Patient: sex M, age 60
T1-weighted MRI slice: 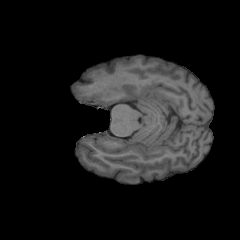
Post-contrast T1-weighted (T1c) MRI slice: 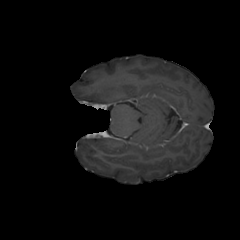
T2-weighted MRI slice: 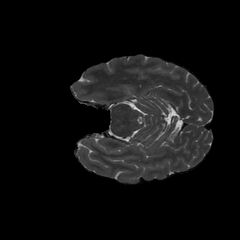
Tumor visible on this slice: no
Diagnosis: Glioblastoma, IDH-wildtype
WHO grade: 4